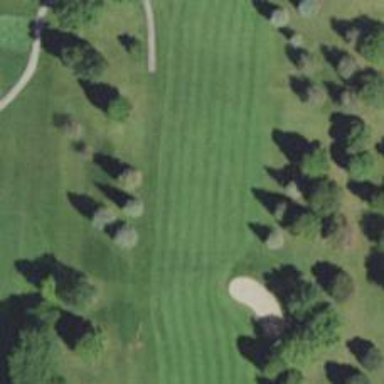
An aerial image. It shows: Golf hole.